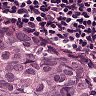
Metastatic tissue present: yes